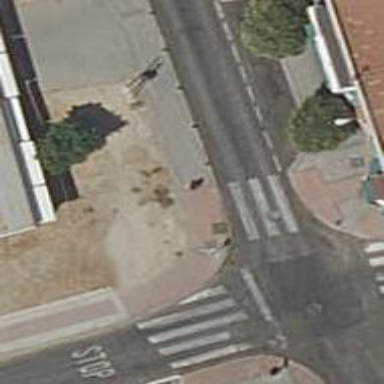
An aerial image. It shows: Marked crossing on the road.